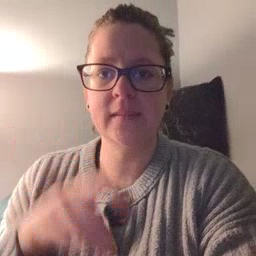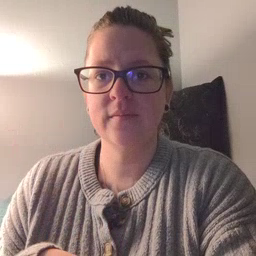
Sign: empty